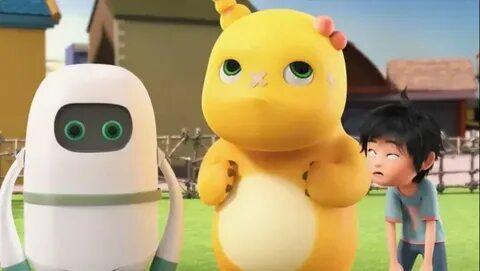
Label: nailong